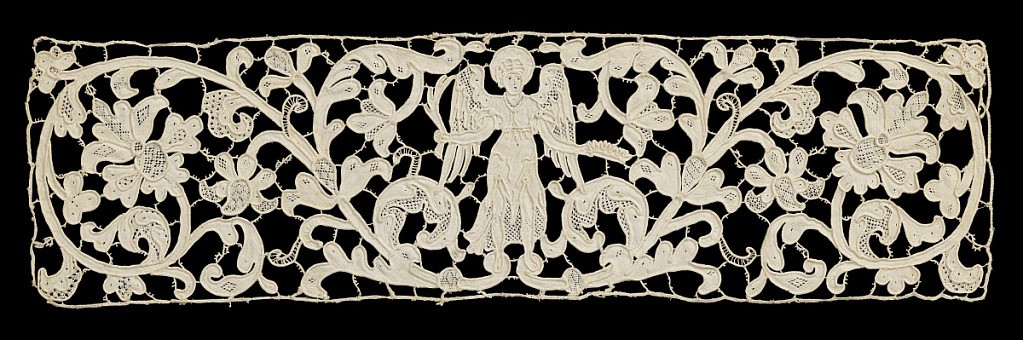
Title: Band
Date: late 17th–early 18th century
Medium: linen Technique: needle lace
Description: Centered in the band is an angel, holding a palm leaf in his right hand and a crown in his left hand. Flanked on either side by large floral and foliated scrolls.